九年级 · 组合几何学
将正方形 $A B C D$ 绕点 $A$ 按逆时针方向旋转 $30^{\circ}$, 得正方形 $A B_{1} C_{1} D_{1}, B_{1} C_{1}$ 交 CD 于点 $E, A B=\sqrt{3}$, 则四边形 $A B_{1} E D$ 的内切圆半径为 $(\quad)$
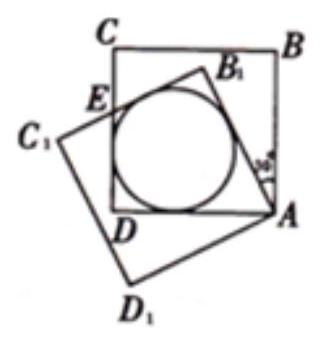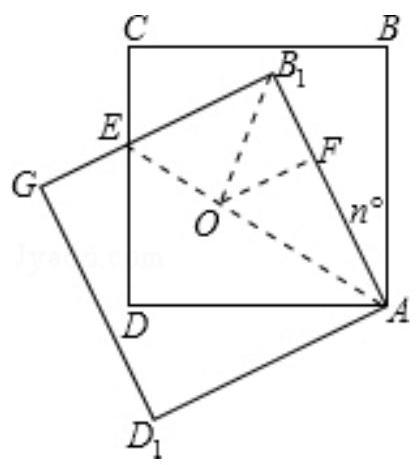
A. $\frac{\sqrt{3}+1}{2}$
B. $\frac{3-\sqrt{3}}{2}$
c. $\frac{\sqrt{3}+1}{3}$
D. $\frac{3-\sqrt{3}}{3}$

答案: B
解析: 解：作 $\angle \mathrm{DAF}$ 与 $\angle \mathrm{AB}_{1} G$ 的角平分线交于点 0 , 过 0 作 $0 \mathrm{~F} \perp \mathrm{AB}_{1}$,

则 $\angle 0 \mathrm{AF}=30^{\circ}, \angle \mathrm{AB}_{1} \mathrm{O}=45^{\circ}$,

故 $\mathrm{B}_{1} \mathrm{~F}=0 \mathrm{~F}=\frac{1}{2} 0 \mathrm{~A}$,

设 $B_{1} F=x$, 则 $A F=\sqrt{3}-x$,

故 $(\sqrt{3}-x)^{2}+x^{2}=(2 x)^{2}$,

解得 $x=\frac{-\sqrt{3}+3}{2}$ 或 $x=\frac{-\sqrt{3}-3}{2}$ (舍去),

$\therefore$ 四边形 $\mathrm{AB}_{1} \mathrm{ED}$ 的内切圆半径为: $\frac{-\sqrt{3}+3}{2}$.

故选：B.